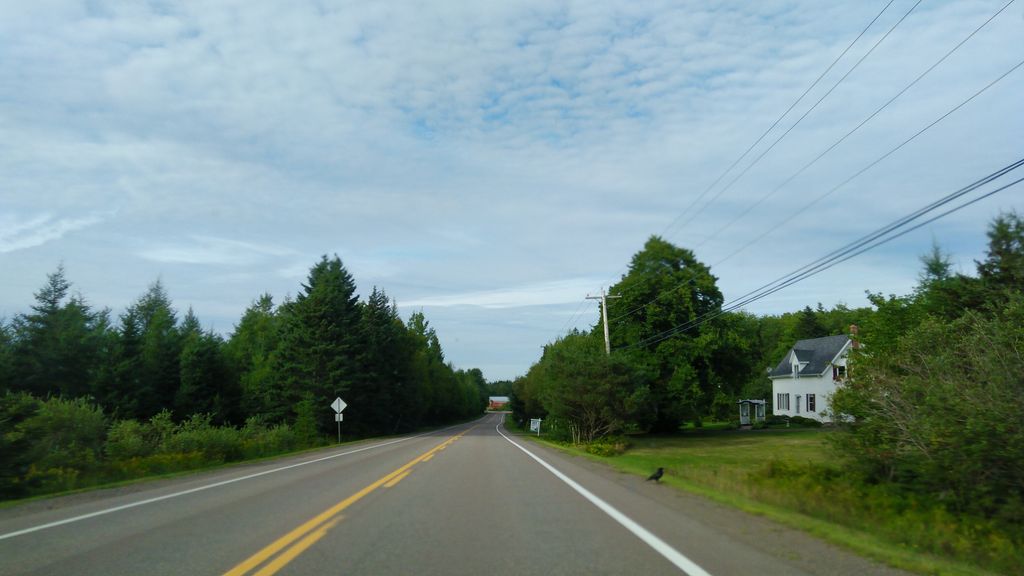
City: charlottetown